Question: This is my first app using storyboards/segues, and I'm pretty sure the answer to this is easy, but I'll be as thorough as possible in describing my issue.
I am making a simple app which has a Tab Bar Controller scene and two View Controllers.

My app launches by being sent a URL from another app. The 'application:openURL:sourceApplication:annotation:' method in the app delegate performs some work to determine
- -
My goal is to use the 'performSegueWithIdentifier' method (I'm open to alternatives though) from within the to select the tab, and also find a way to send a method to the instance of the view controller created by the storyboard.
is that I can't set an identifier. When I select the tab "relationship" there are no choices available in the Attributes Inspector (it says "Not Applicable"). How do I set a name for this segue? Can I? Or is there some rule under which segues can't be trigger programmatically?
is that I can't find a way to have a pointer to the view controller. Pre-Storyboard I would 'alloc' and 'init' a new view controller and then set it up, but here if I do that, it does not get displayed when my app launches (I think this is because Storyboard is displaying a different instance of the same view controller.)
I know this post is long, but I feel like I'm missing something simple. What is it?
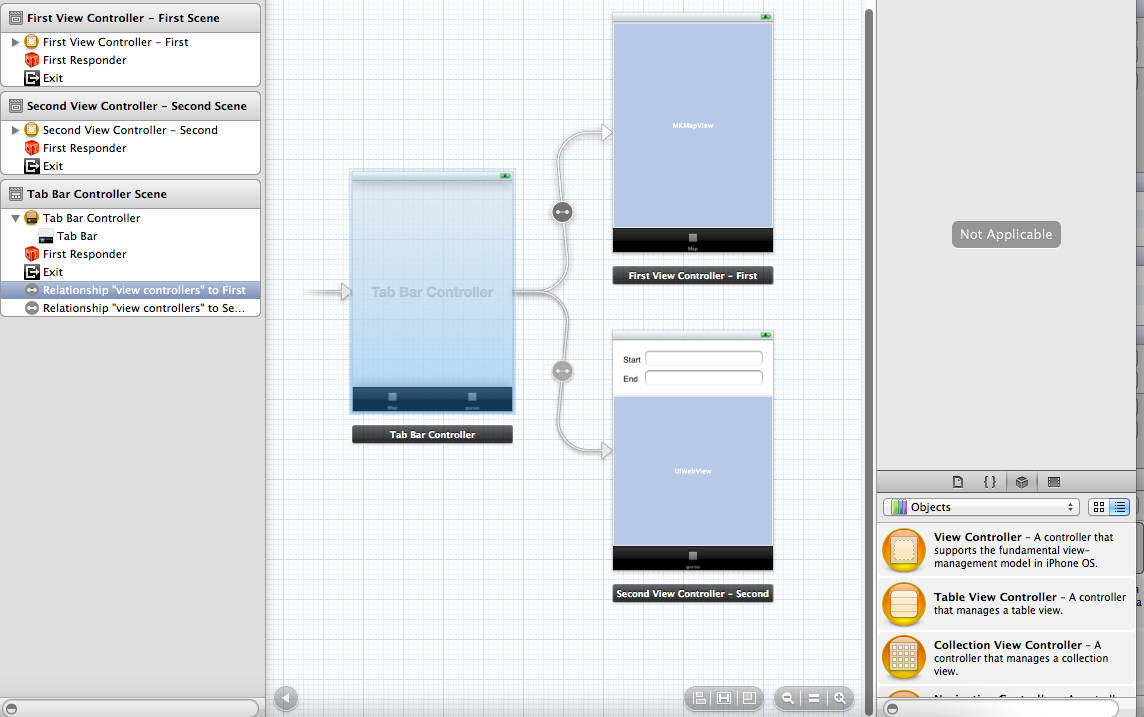
Answer: Sounds like you need to have your AppDelegate <URL> to your storybard.